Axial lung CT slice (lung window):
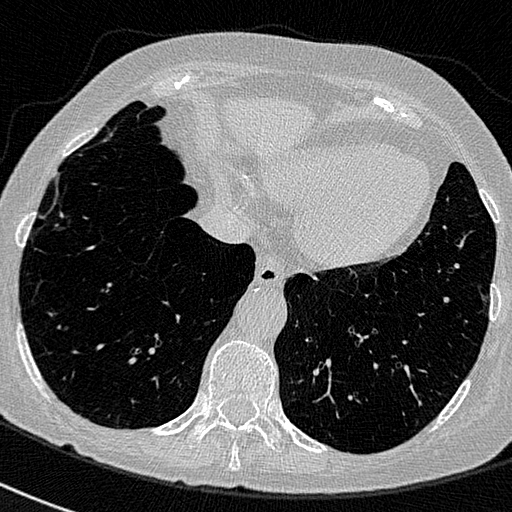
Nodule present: no